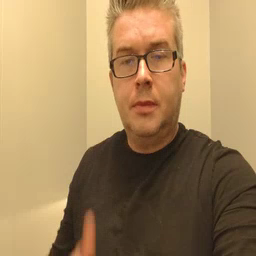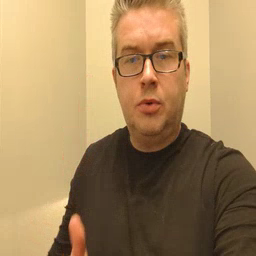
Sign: person